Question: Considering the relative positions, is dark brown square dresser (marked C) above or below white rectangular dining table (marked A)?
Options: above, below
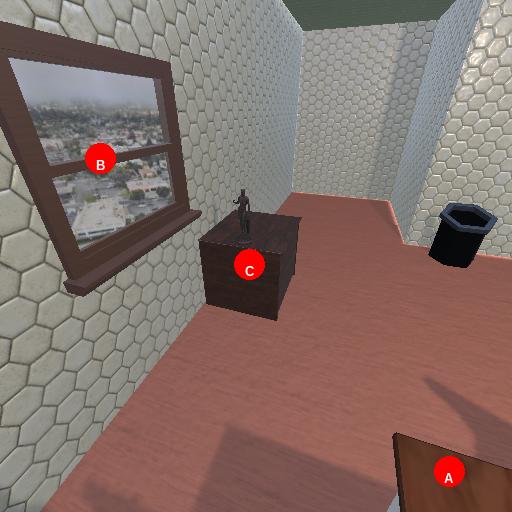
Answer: above